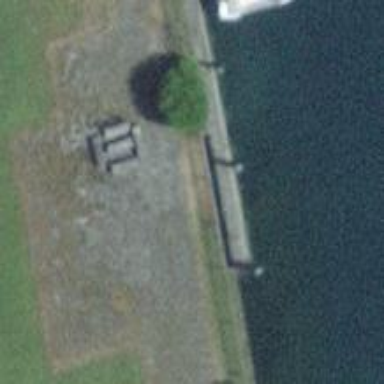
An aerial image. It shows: Concrete bench.